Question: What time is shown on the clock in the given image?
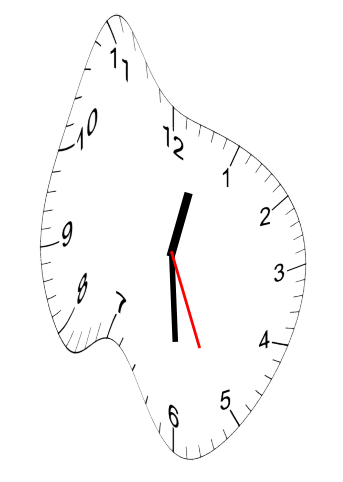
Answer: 12:29:26